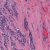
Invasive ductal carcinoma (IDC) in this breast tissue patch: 1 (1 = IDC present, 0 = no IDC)